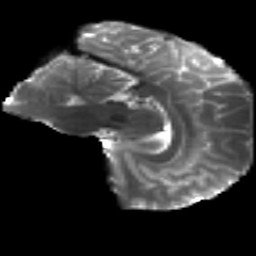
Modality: T2w
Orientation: sagittal
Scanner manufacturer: siemens
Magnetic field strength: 3 T
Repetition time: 4.16 s
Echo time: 0.0806 s